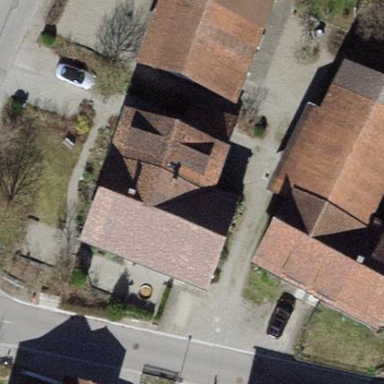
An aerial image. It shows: Gabled roof house.